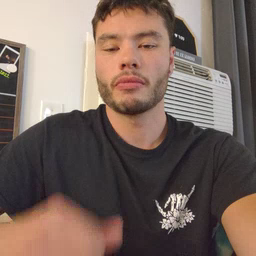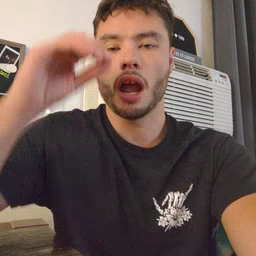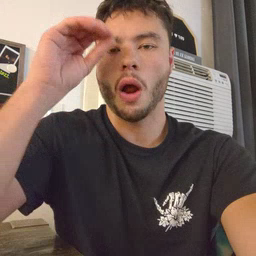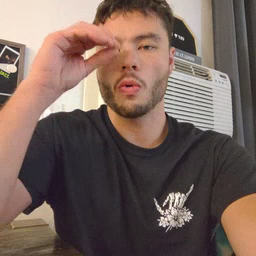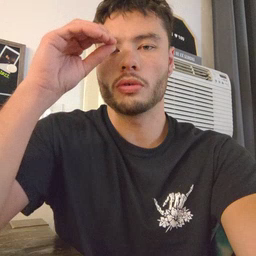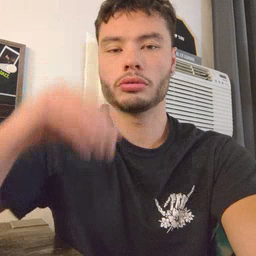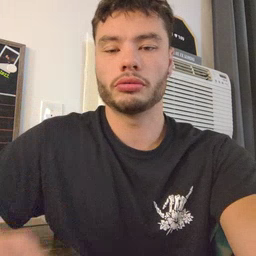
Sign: owl